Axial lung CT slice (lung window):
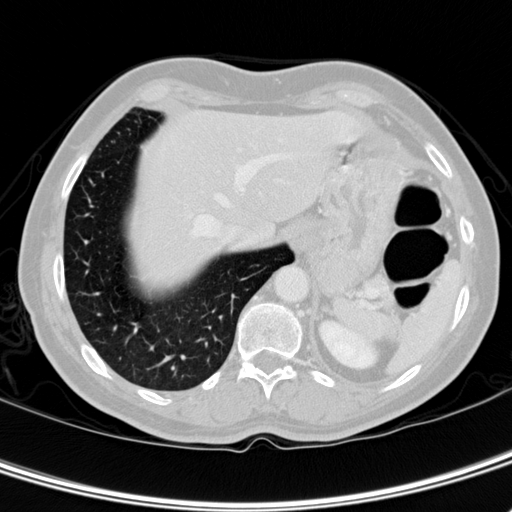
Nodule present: no